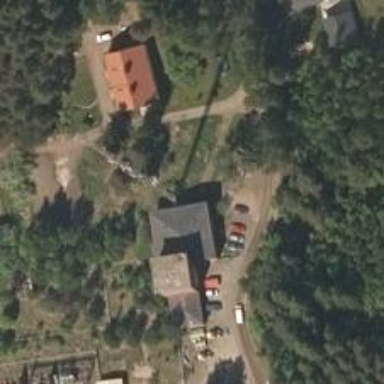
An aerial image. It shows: Mast tower used for communication.